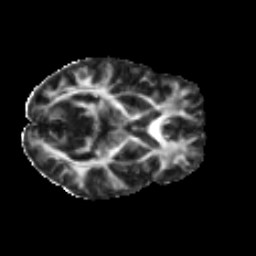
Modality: FA
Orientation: axial
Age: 54
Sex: female
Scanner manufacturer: ge
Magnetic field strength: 3 T
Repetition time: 7.8 s
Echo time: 0.0606 s